Question: Hi im demonstrating the tags that are new in and I'm making a documentation for the easy viewing and interpretation on comparing both the source code and the output.And its its really hard for me going to the source code and then selecting the file and browsing it on the browser
It would be great if I could view both the source code and the output
on the same html page.
For example(I m talking from the page I ve attached below) if I select Source code the source code must be displayed on the screen or from any of the text editors.
I don't know whether it is possible to do so,If possible it would be great
if anyone of you could guide me.

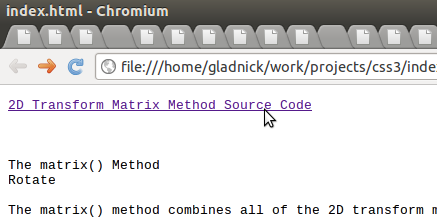
Answer: To get the source of just one element, do this:
HTML: '<div id="one"><span id="two"></span></div>'
JS:
'''
document.getElementById('one').innerHTML // returns <span id="two"></span>
document.getElementById('one').outerHTML // returns <div id="one"><span id="two"></span></div>
'''
To get the source of the entire page, do this:
'''
document.doctype + document.documentElement.outerHTML
'''
'document.doctype' returns the doctype, and 'document.documentElement.outerHTML' returns the code for the '<html>' tag and everything inside it.